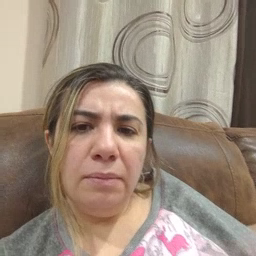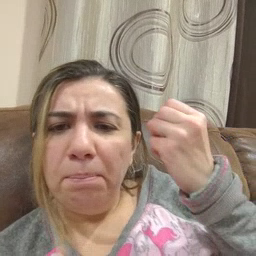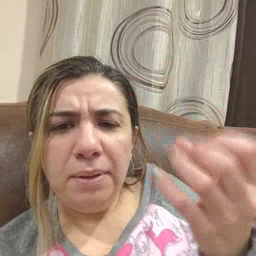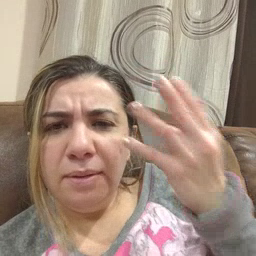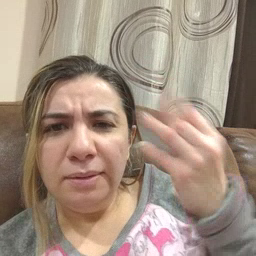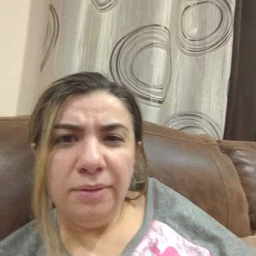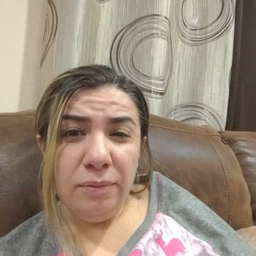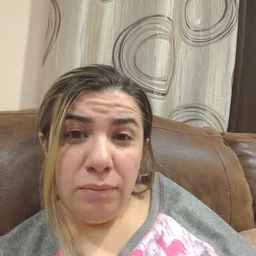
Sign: many